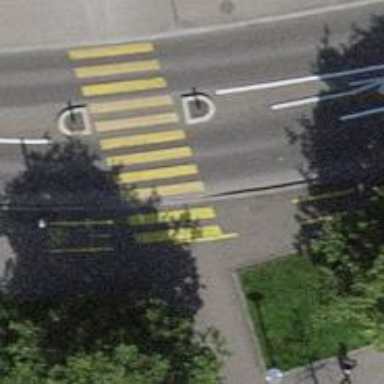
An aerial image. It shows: Marked road crossing with pedestrian island.